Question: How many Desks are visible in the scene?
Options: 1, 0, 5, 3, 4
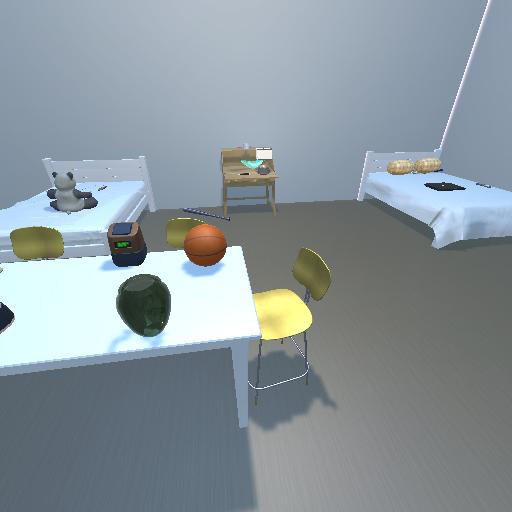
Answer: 1